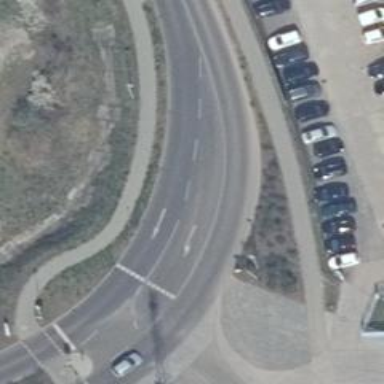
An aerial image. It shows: Primary road with asphalt surface. There is separate sidewalk.